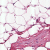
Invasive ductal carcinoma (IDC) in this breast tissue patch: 0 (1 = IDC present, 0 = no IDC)